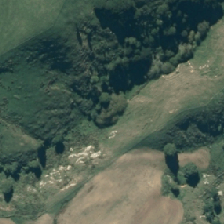
Land cover: manuka_kanuka